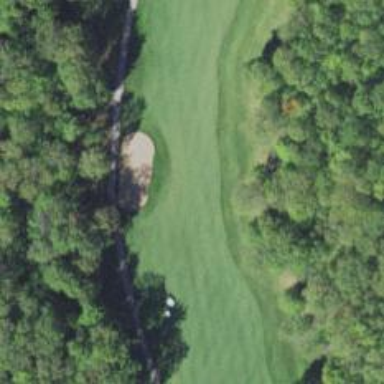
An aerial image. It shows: Golf hole.